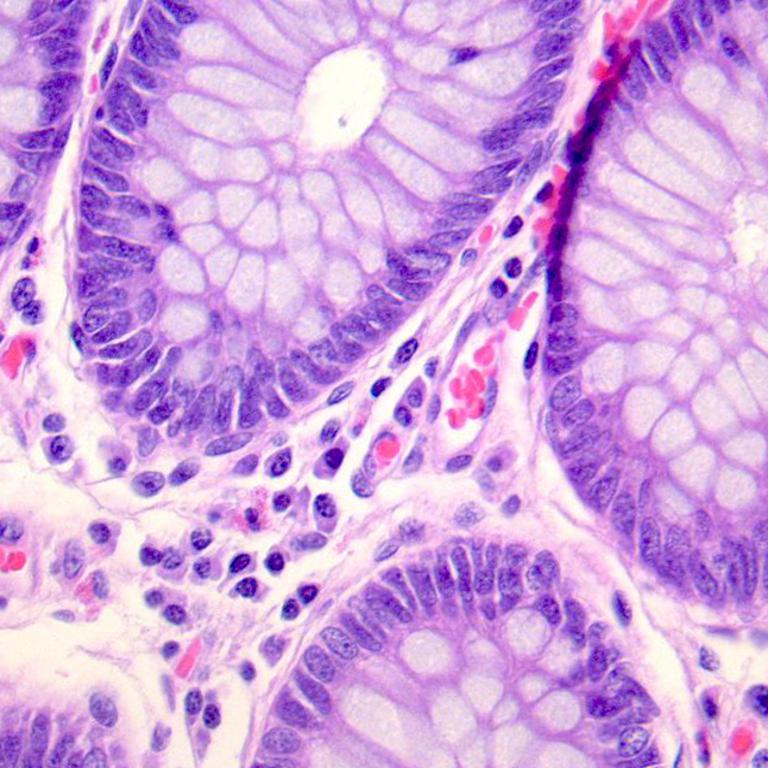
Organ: colon
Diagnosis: benign